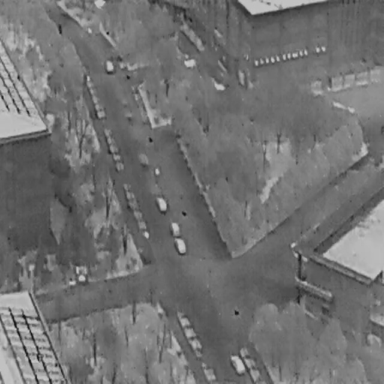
There are five Cars in the infrared image.